Aerial crown-view tile of a tropical tree (Barro Colorado Island, Panama), acquired 20240611:
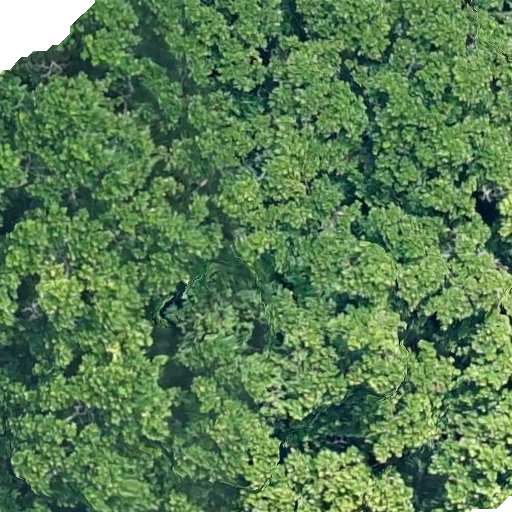
Species: Anacardium excelsum
GBIF accepted scientific name: Anacardium excelsum
Crown area: 645.697 m²